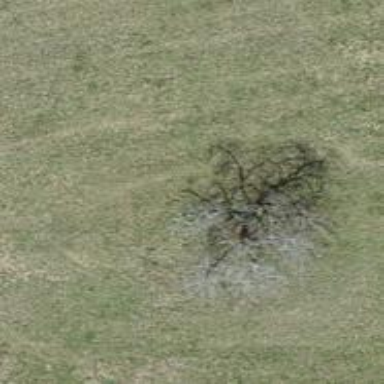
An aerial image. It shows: Beautiful tree in nature.